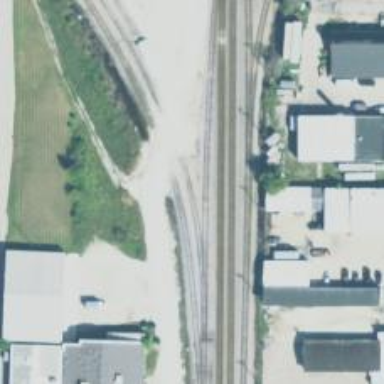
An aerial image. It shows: Railway spur service.